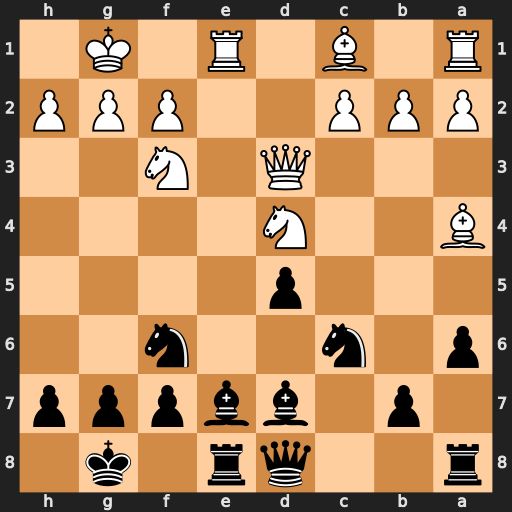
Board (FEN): r2qr1k1/1p1bbppp/p1n2n2/3p4/B2N4/3Q1N2/PPP2PPP/R1B1R1K1
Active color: b
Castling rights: -
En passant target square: -
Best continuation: Nb4 Qb3 b5